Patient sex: F
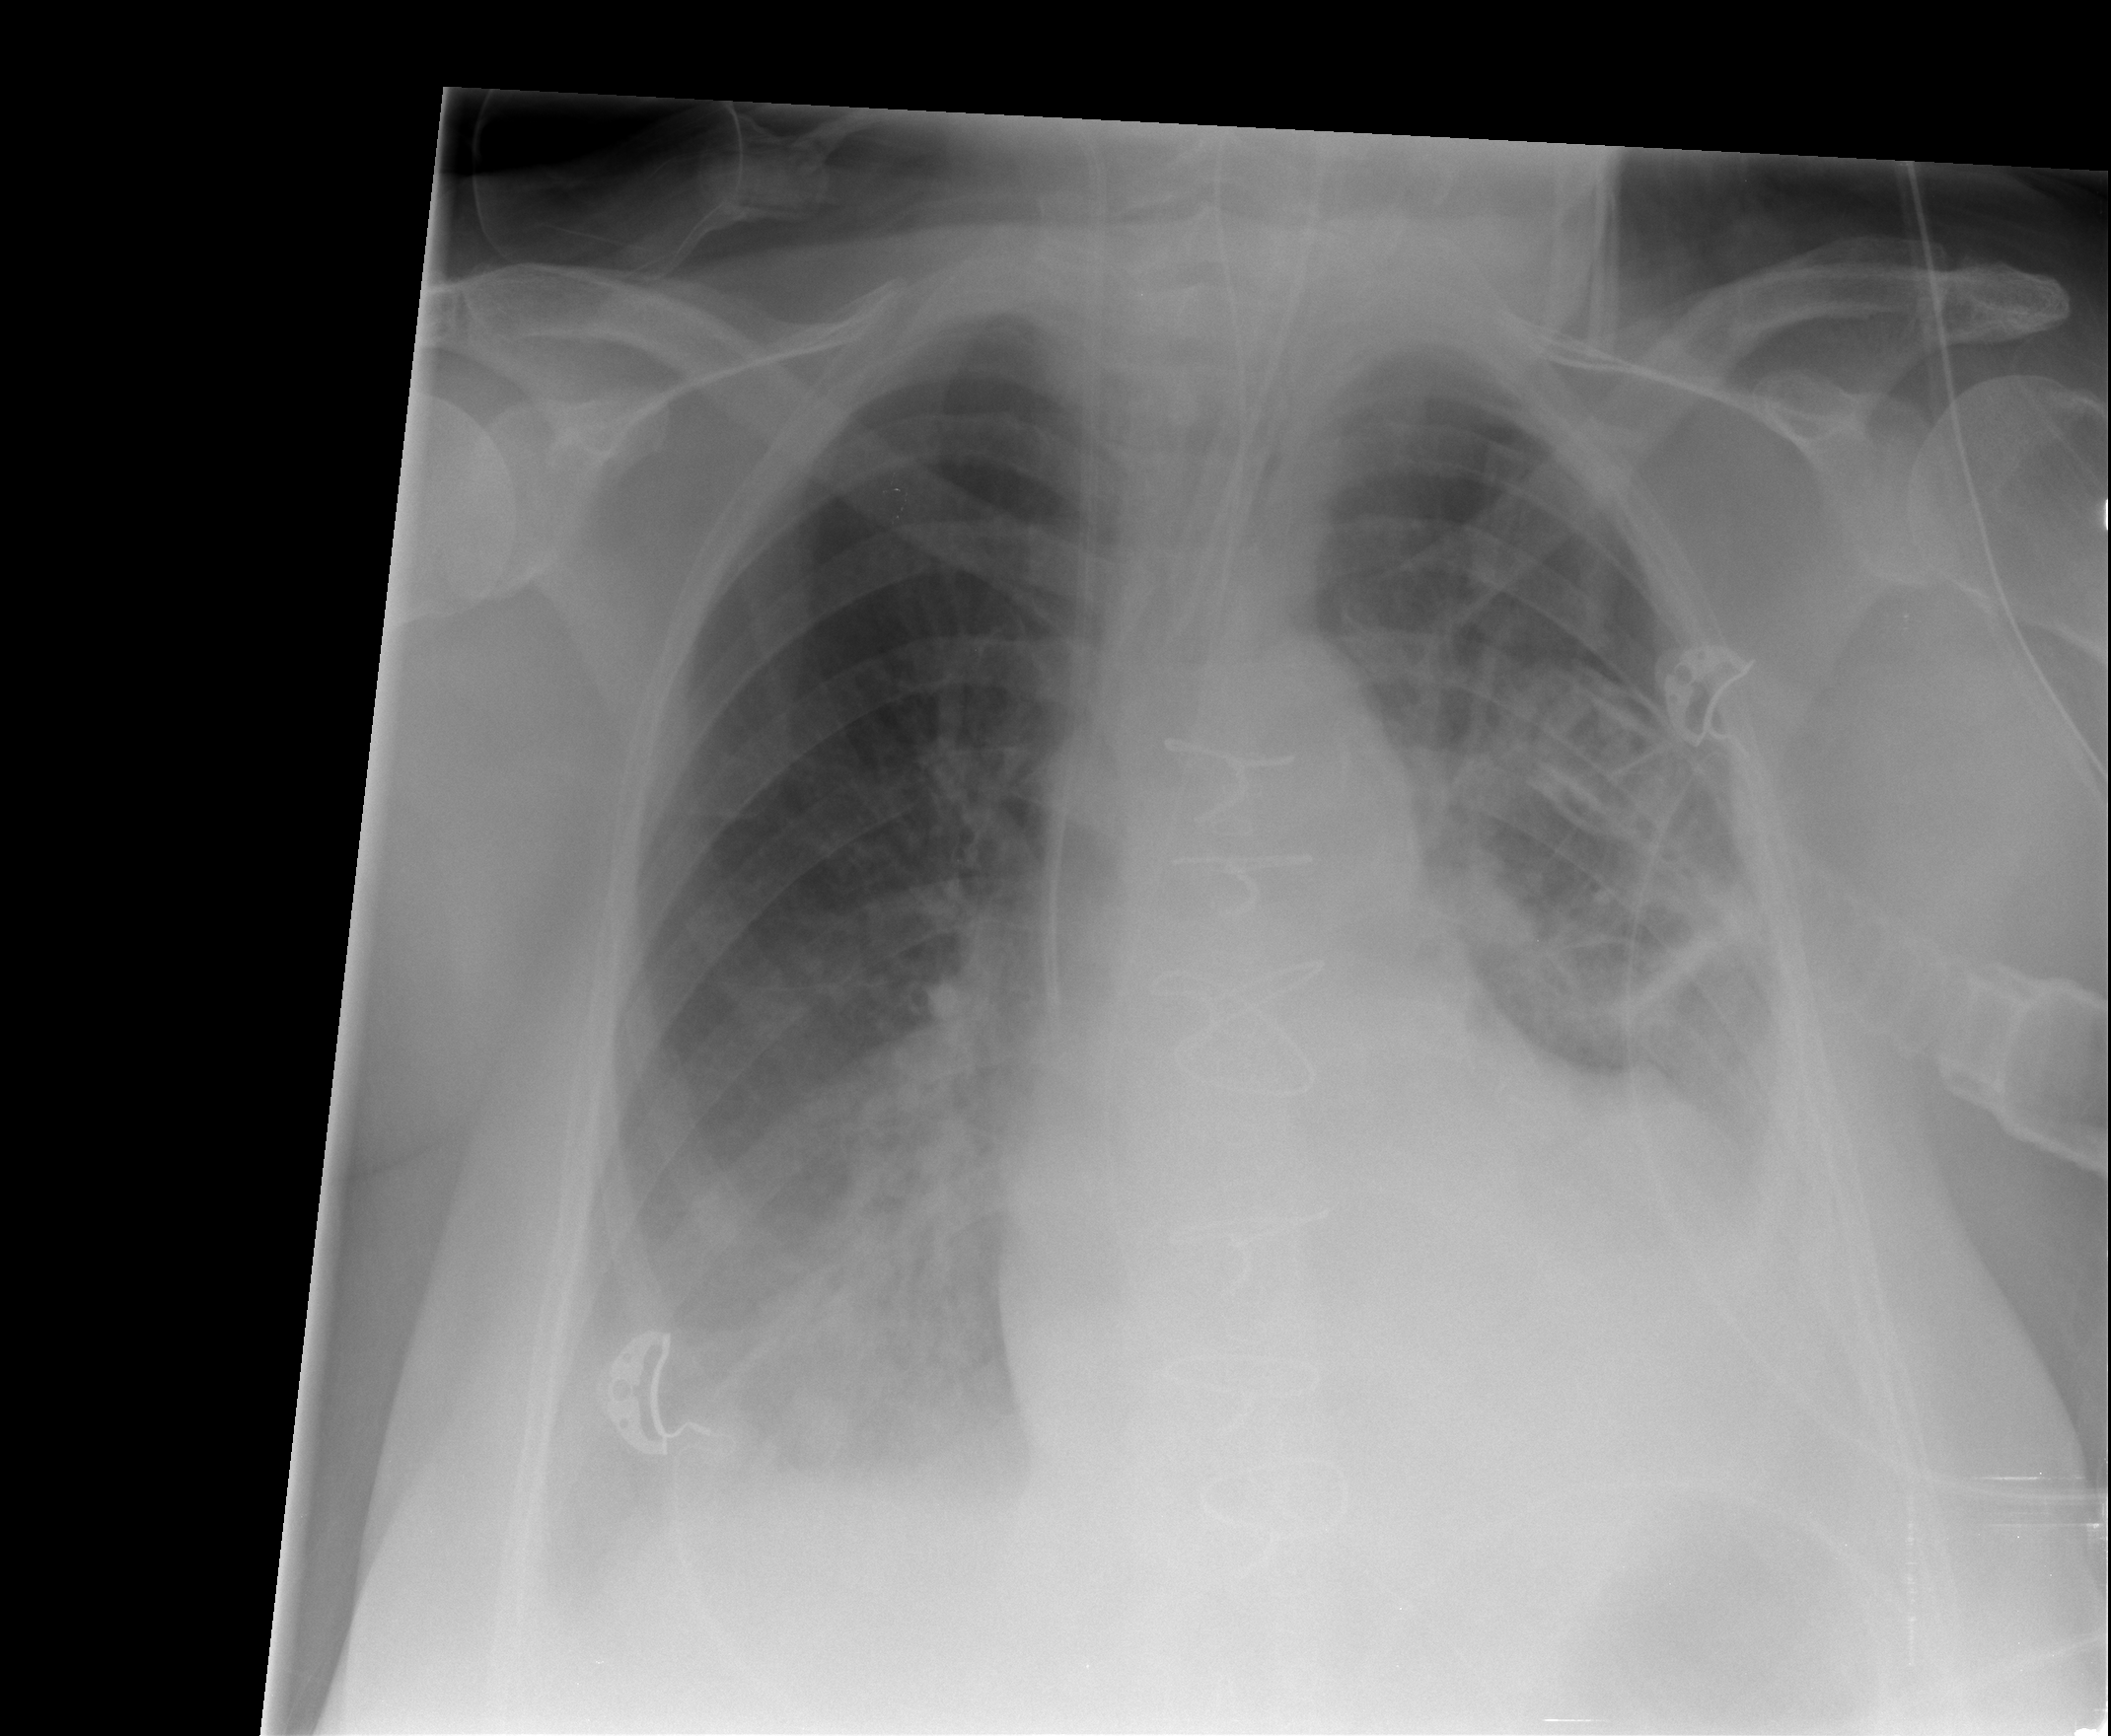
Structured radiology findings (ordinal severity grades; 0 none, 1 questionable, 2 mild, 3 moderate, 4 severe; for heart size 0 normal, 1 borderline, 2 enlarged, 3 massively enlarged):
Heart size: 2
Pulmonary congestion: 2
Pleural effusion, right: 2
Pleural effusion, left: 2
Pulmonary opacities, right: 0
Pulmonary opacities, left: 2
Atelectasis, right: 2
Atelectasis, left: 2